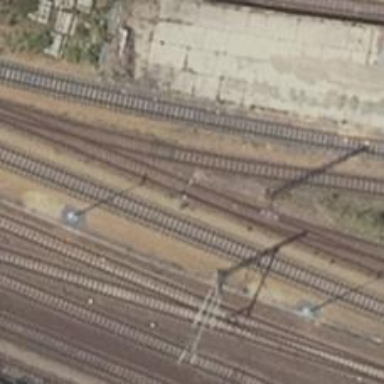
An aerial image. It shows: Railway switch.